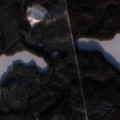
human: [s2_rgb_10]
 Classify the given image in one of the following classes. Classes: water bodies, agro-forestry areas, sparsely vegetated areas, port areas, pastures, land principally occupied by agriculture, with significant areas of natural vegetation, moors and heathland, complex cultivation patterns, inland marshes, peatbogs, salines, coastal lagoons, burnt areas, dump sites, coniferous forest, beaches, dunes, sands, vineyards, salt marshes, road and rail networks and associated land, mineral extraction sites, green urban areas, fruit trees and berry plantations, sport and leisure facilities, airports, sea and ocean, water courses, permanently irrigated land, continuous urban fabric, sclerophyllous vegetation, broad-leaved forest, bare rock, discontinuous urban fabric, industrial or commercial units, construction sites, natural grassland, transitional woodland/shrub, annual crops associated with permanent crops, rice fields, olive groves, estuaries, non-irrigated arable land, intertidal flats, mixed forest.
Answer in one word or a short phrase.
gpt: coniferous forest, mixed forest